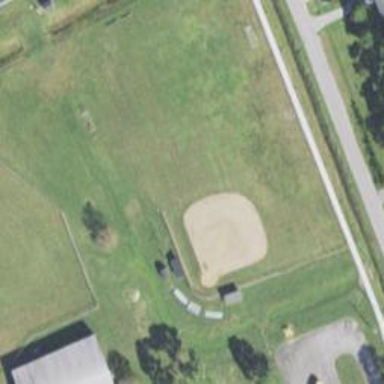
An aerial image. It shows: Baseball pitch for leisure land.